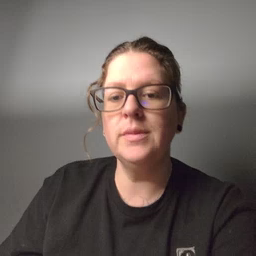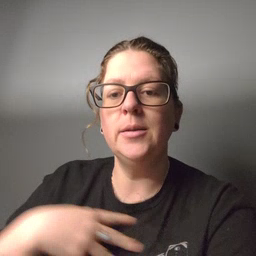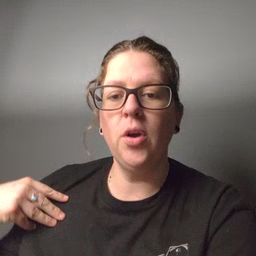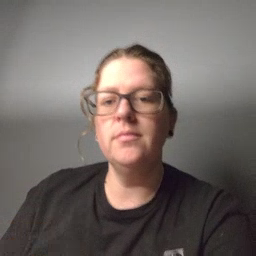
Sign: zebra